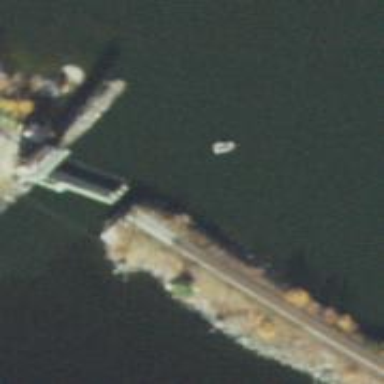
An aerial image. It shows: Movable bascule railway bridge over water.